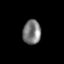
Tissue: prostate
Cell type: Myeloid cells
Senescence score: 0.7707
Nuclear area (px): 432
Mean DAPI intensity: 123.215